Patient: sex M, age 78
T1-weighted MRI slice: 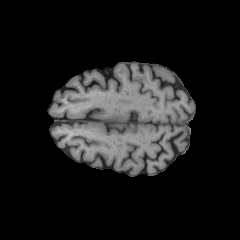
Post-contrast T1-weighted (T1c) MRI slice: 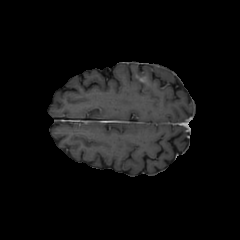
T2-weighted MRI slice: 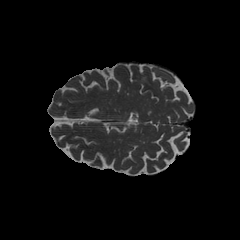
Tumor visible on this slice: yes
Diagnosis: Glioblastoma, IDH-wildtype
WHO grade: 4